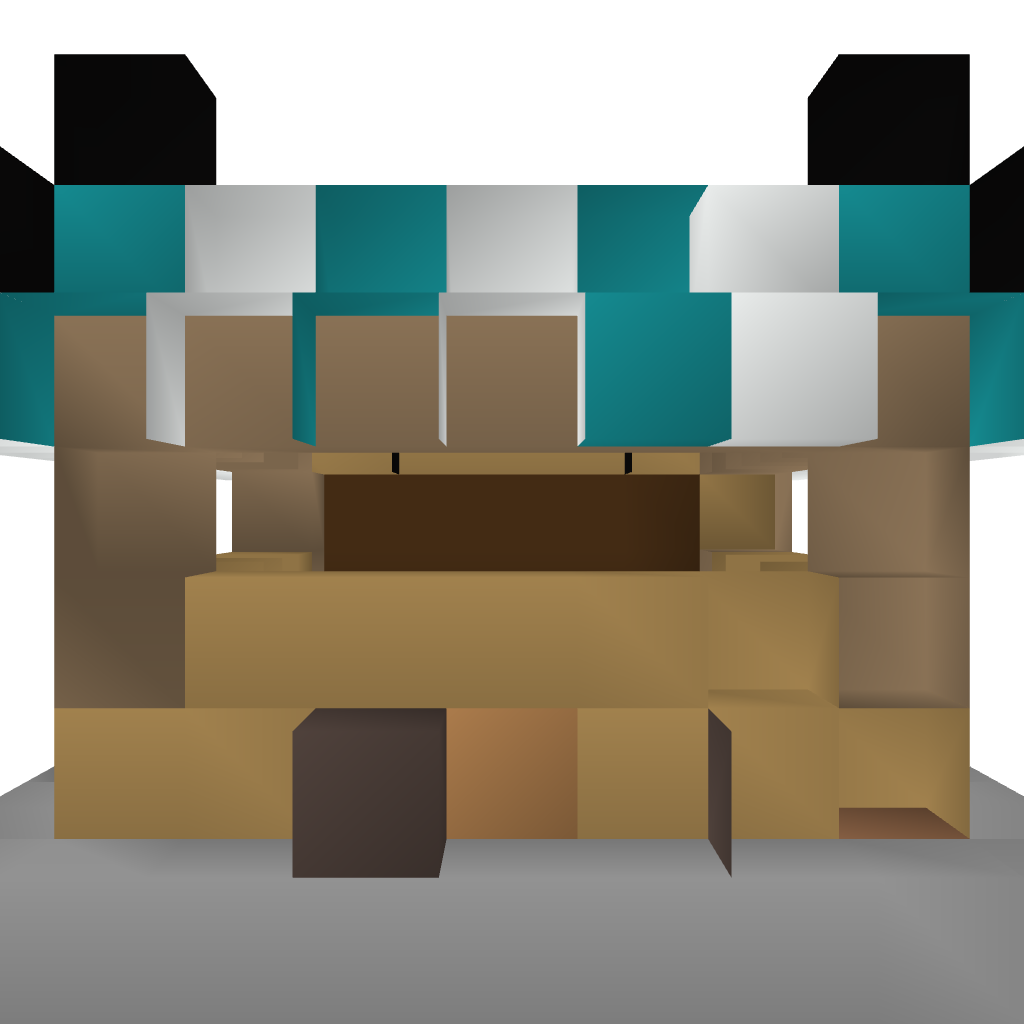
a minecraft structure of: Carnival Games #2